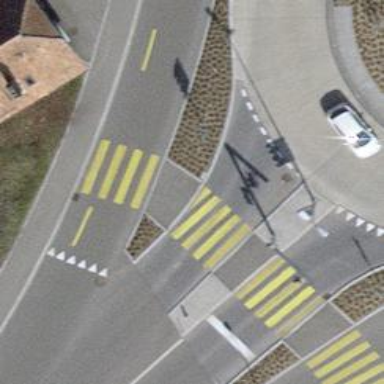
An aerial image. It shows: Uncontrolled zebra crossing on the road.